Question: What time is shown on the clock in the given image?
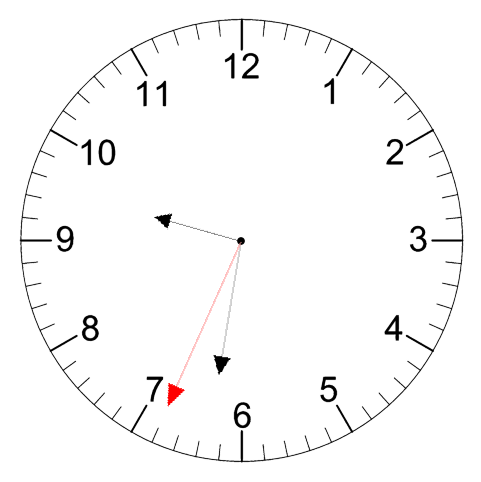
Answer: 09:31:34